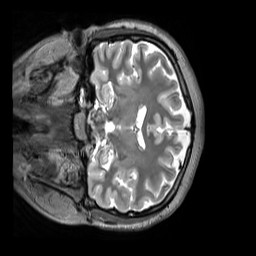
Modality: T2w
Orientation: coronal
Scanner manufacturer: siemens
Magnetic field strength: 3 T
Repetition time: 3.2 s
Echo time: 0.406 s